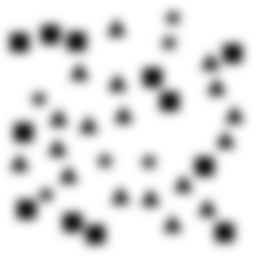
Squares: 12
Triangles: 18
Stars: 6
Total shapes: 36